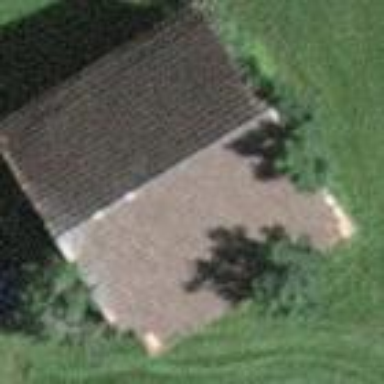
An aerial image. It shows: Barn.